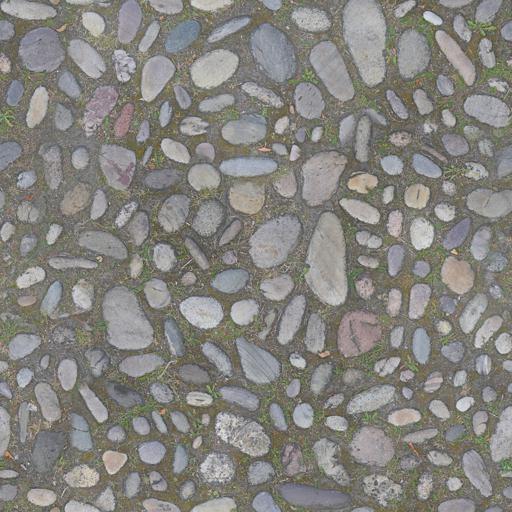
Tags: irregular pavement paving pebbles rocks round uneven